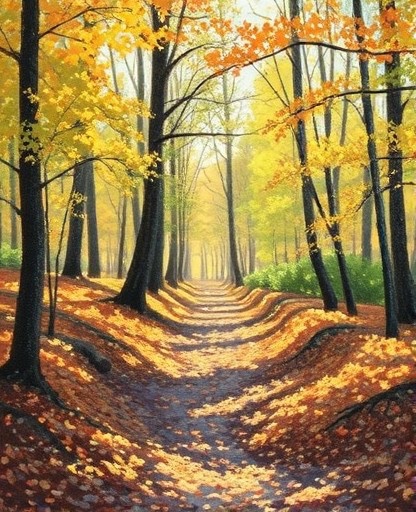
Category: Autumn